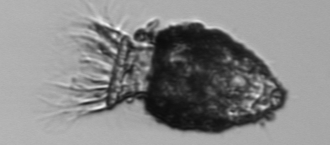
Label: Stenosemella_pacifica